Question: I have some trouble creating something like this with android.
I add image buttons in a 'tableLayout' but things get messed.
Should i use 'linearLayout' instead? The problem is that they should stretch probably to fit...

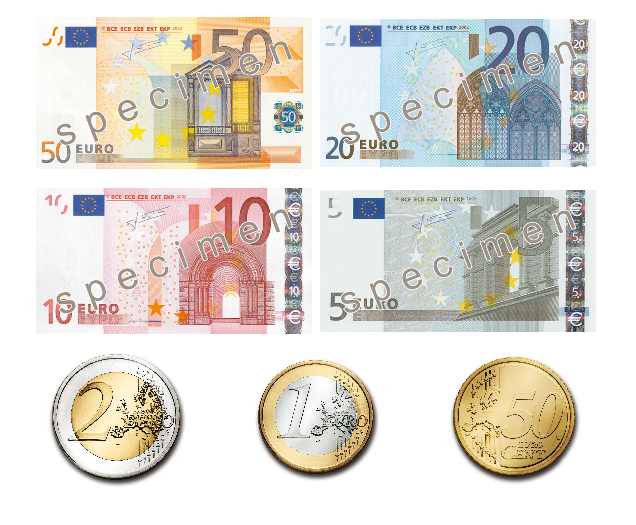
Answer: assuming each bill/coin is a separate element you can do this in 3 linear layouts, which are all children of a parent linear layout
pseudo...
'''
<linearLayout
vertical>
<!-- first row -->
<linearLayout
horizontal
weightSum = 2>
<image layout_width="0dp" layout_weight="1">
<image layout_width="0dp" layout_weight="1">
</linearLayout>
<!-- second row -->
<linearLayout
horizontal
weightSum = 2>
<image layout_width="0dp" layout_weight="1">
<image layout_width="0dp" layout_weight="1">
</linearLayout>
<!-- coins -->
<linearLayout
horizontal
weightSum = 3>
<image layout_width="0dp" layout_weight="1">
<image layout_width="0dp" layout_weight="1">
<image layout_width="0dp" layout_weight="1">
</linearLayout>
</linearLayout>
'''
I'm leaving out all the android specific stuff that you will have to fill in, and just providing the essentials. I believe this will get you what you're after.
You'll need to add some marginLeft and marginRight on the middle coin to push them apart so that they aren't sitting side by side (or just add that padding in the image itself as transparency).